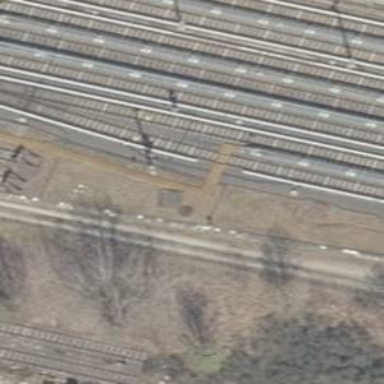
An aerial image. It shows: Electrified rail passing through service yard.